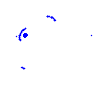
Particle: pion